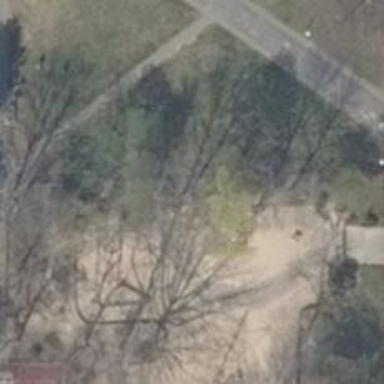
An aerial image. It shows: Broadleaved deciduous tree located in park.